Question: I am trying to optimize the load in my application, in fact, I have a lot of images that loaded in my application, and I spend a lot of time waiting for a view controller to open, especially the first initial view which includes a lot of images.
I took a look at <URL>
but I cannot re-work the whole application, what I want is just to tell me specifically what should I do?, I implement?
in the 'tableview', where the cell is implemented 'cellforrowatindexpath:'
'''
NSURL *imageURL = ......;
NSData *imageData = [NSData dataWithContentsOfURL:imageURL];
UIImage *imageLoad;
imageLoad = [[UIImage alloc] initWithData:imageData];
imageView.image = imageLoad;
'''
could I do something?
thank you for your help!

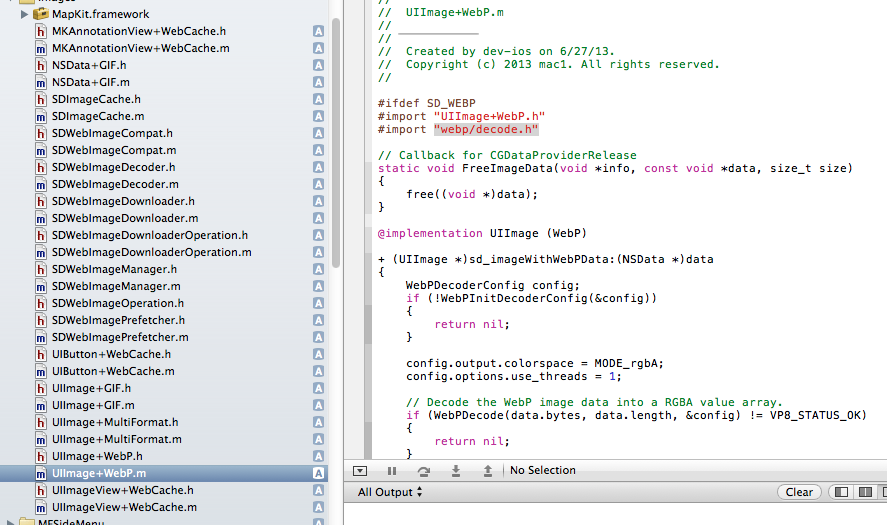
Answer: Yes, you can add image to it.
It will not slow down the scrolling and will load image accordingly with time.
Also this file and Framework
<URL> to download the files.
'''
- (UITableViewCell *)tableView:(UITableView *)tableView cellForRowAtIndexPath:(NSIndexPath *)indexPath
{
static NSString *CellIdentifier = @"Cell";
UITableViewCell *cell = [tableView dequeueReusableCellWithIdentifier:CellIdentifier];
if (cell == nil) {
cell = [[UITableViewCell alloc] initWithStyle:UITableViewCellStyleSubtitle reuseIdentifier:CellIdentifier];
}
UIImageview* iV = [[UIImageView alloc]initWithFrame:CGRectMake(0, 0, 50, 50)];
[iV setImageWithURL:[NSURL URLWithString:url] placeholderImage:[UIImage imageNamed:@"image_placeholder.gif"]];
[cell.contentView addSubview:iV];
[iV release];
}
'''
Just